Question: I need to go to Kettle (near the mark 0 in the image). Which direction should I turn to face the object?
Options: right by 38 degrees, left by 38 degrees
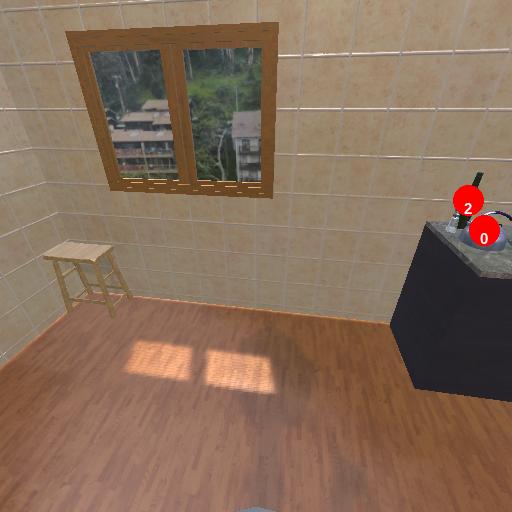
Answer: right by 38 degrees